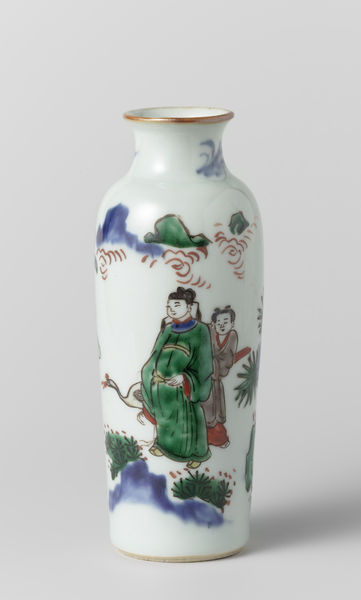
Titel: Kleine polychrome rolwagen met figuren
Standort: Amsterdam
Institution: Rijksmuseum
Schlagwörter: green, vase